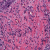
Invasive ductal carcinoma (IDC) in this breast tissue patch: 1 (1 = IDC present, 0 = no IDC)